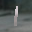
Label: 1